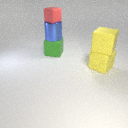
large yellow rubber cube in front of large green rubber cube